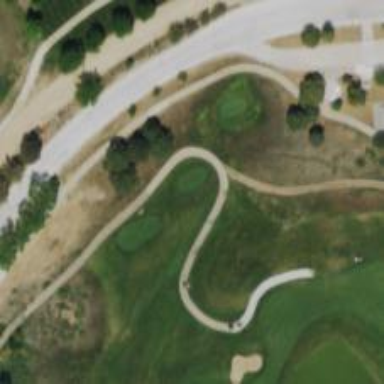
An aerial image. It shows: Service road used as golf cart path.